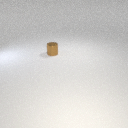
small brown metal cylinder